Field crop: maize
Growth stage: 2
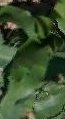
Species: maize